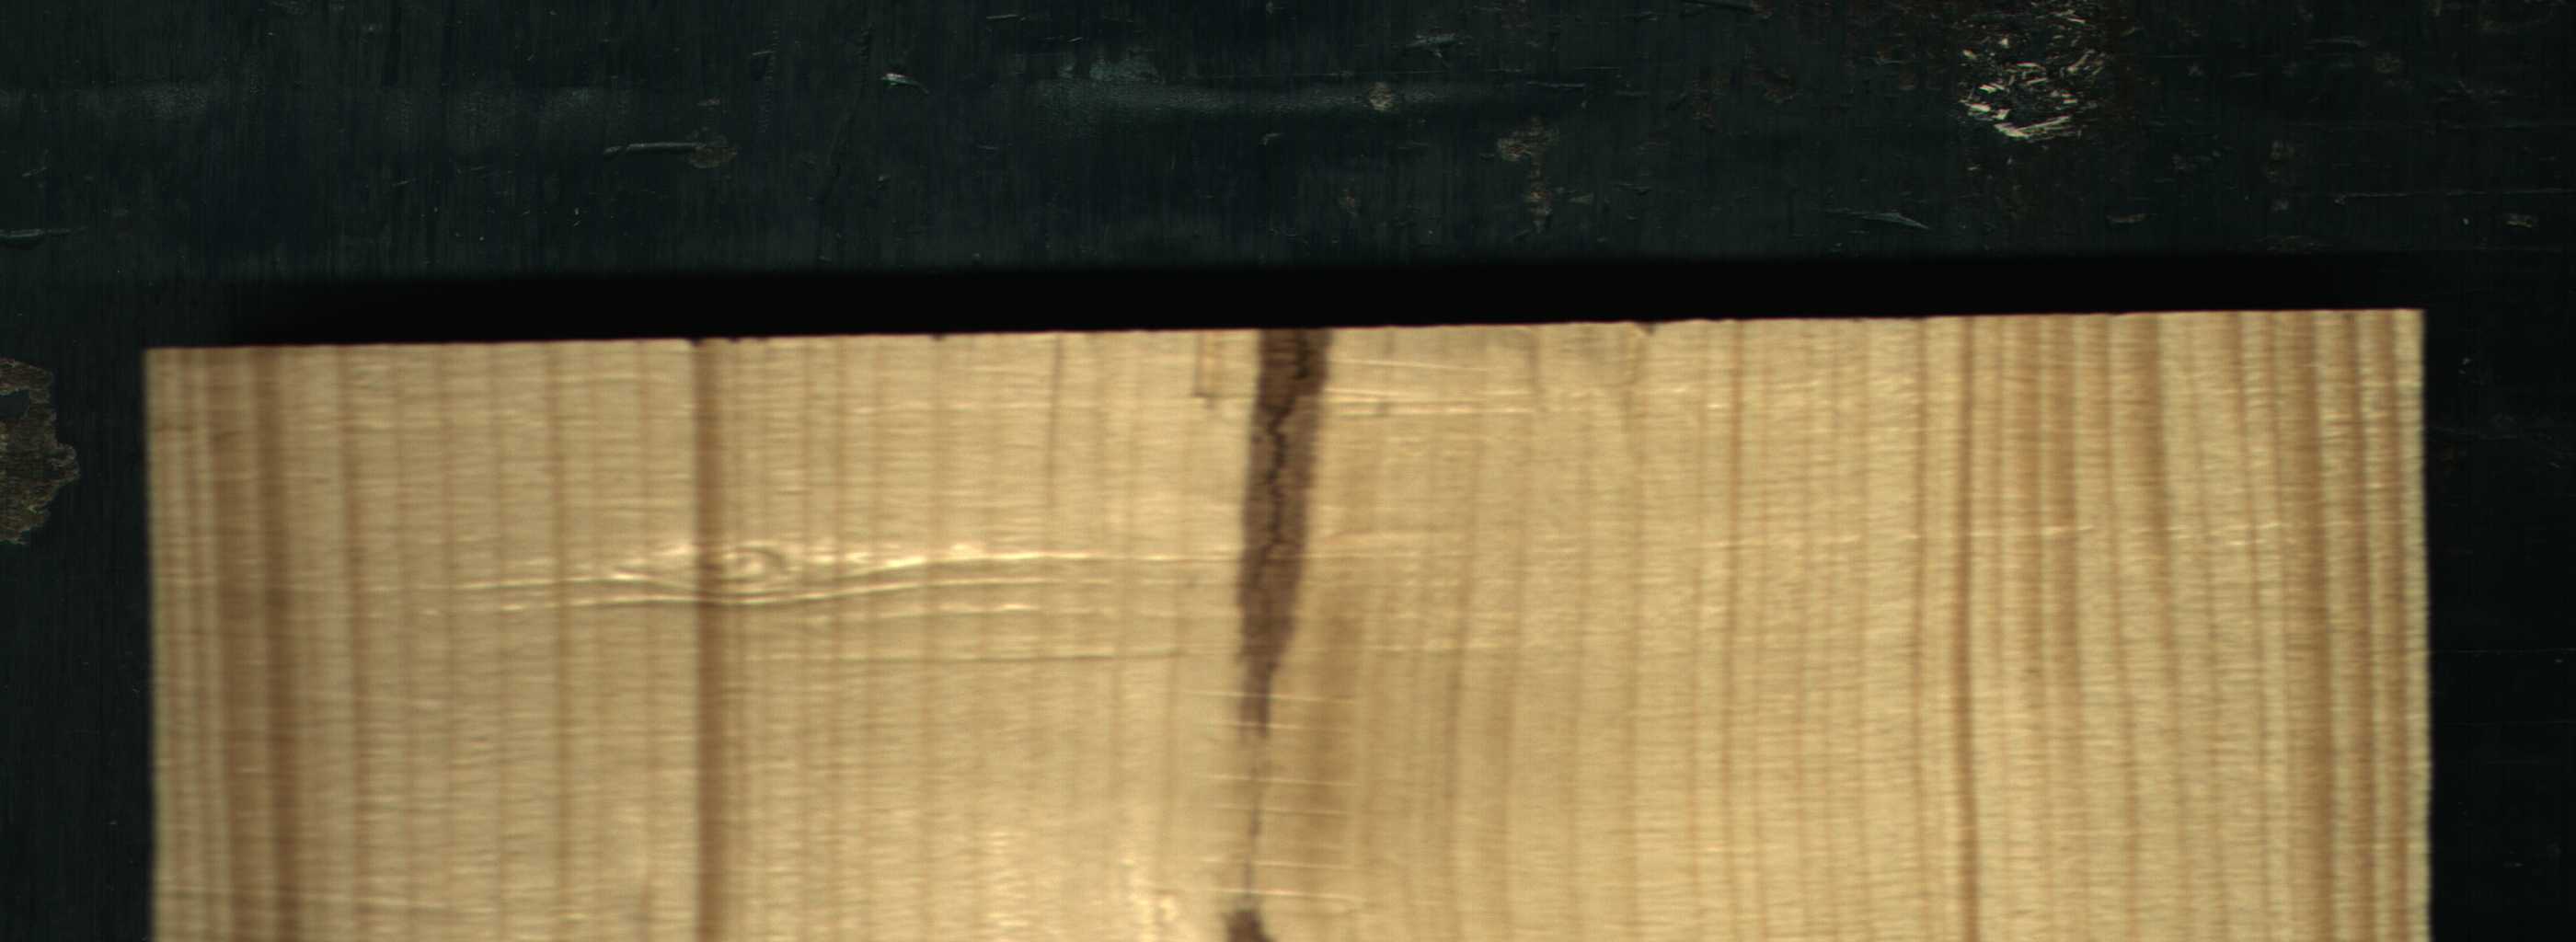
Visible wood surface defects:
Marrow